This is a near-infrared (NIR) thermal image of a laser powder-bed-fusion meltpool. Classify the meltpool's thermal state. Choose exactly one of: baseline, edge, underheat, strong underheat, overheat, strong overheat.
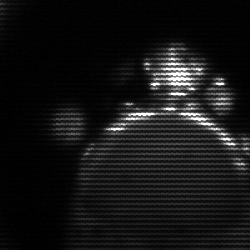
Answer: edge